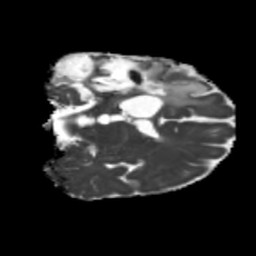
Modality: MD
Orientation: coronal
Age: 46
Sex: male
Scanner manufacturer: siemens
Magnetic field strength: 3 T
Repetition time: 5.25 s
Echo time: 0.08 s